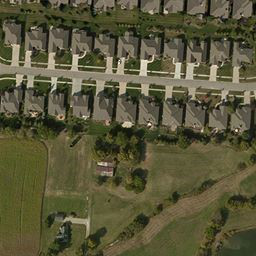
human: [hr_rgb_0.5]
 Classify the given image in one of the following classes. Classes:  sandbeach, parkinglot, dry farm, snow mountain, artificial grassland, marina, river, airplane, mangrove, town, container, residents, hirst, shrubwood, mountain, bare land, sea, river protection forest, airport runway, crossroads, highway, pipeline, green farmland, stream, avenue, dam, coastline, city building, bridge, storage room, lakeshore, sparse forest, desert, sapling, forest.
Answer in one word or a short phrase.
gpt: town